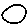
Label: circle